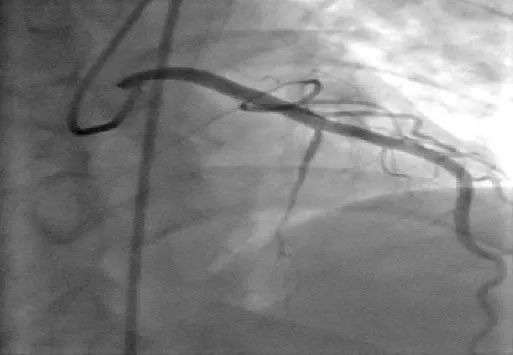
Post PTCA coronary angiogram showing adequate flow in the LAD.
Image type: radiology (x_ray)